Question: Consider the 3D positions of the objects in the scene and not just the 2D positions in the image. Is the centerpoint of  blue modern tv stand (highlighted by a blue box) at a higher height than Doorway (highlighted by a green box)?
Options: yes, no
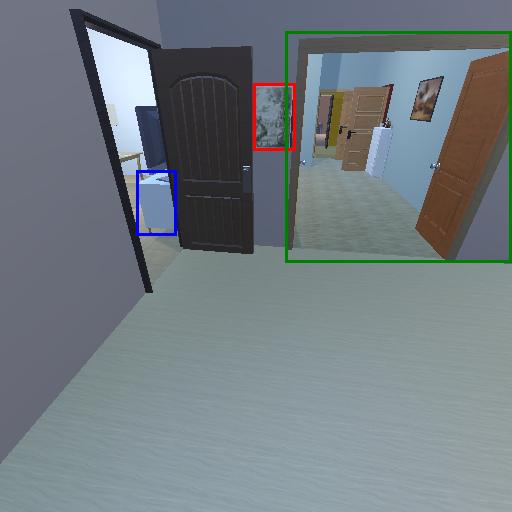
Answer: yes